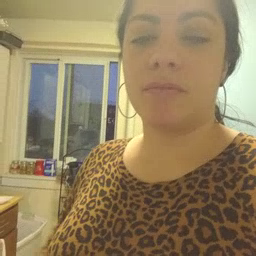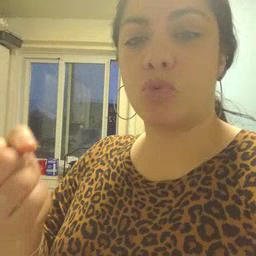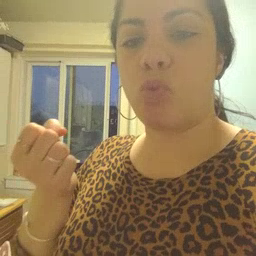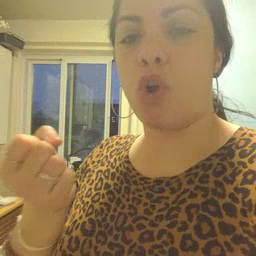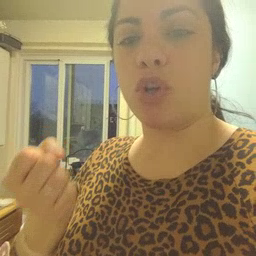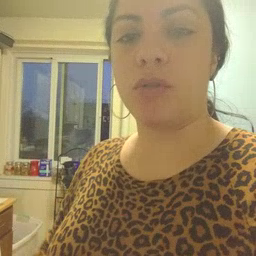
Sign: drawer